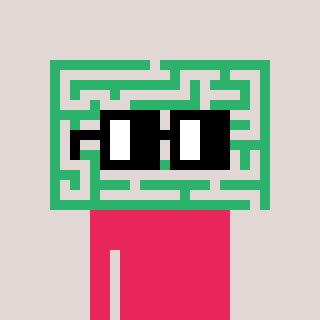
a pixel art character with square black glasses, a maze-shaped head and a redpinkish-colored body on a warm background